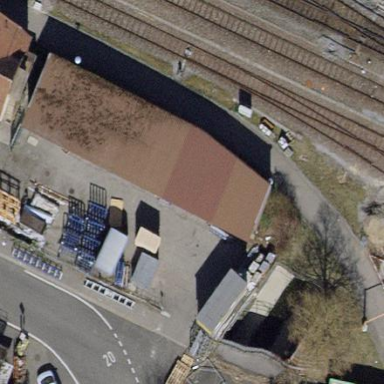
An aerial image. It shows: View of roof of building.